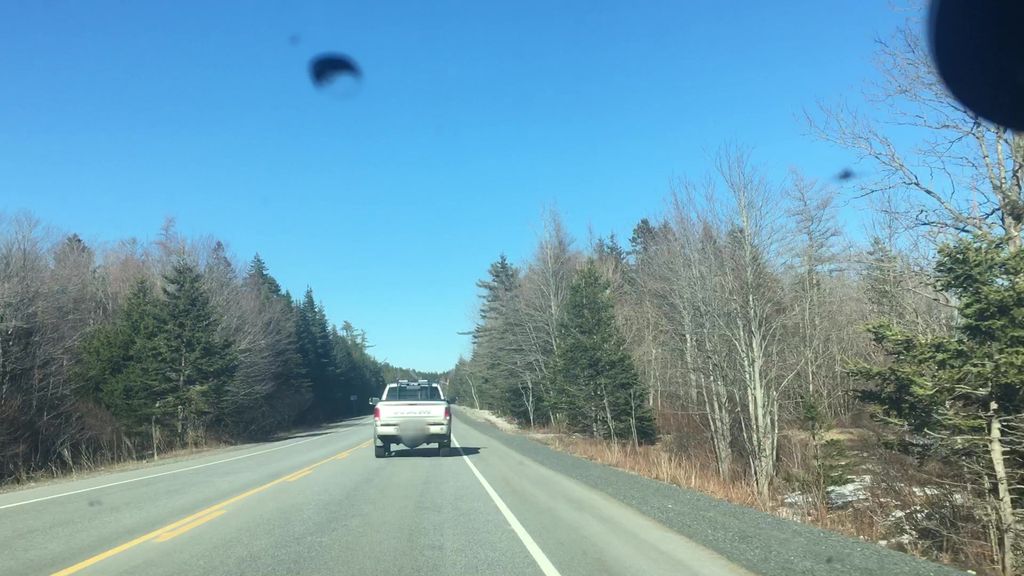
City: halifax